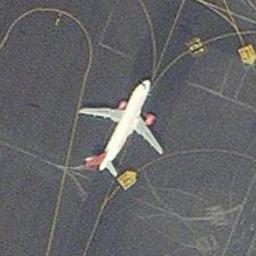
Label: airplane